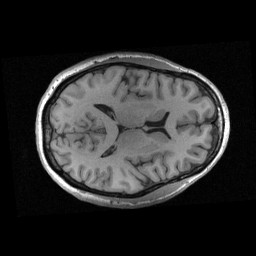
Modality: T1w
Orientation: axial
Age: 49
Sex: female